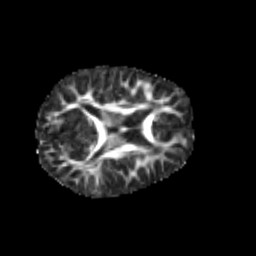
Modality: FA
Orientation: axial
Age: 6
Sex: male
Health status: healthy